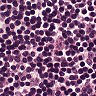
Metastatic tissue present: no